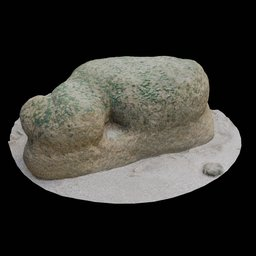
Label: nature